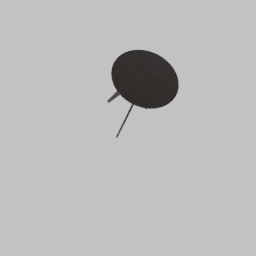
Label: furniture